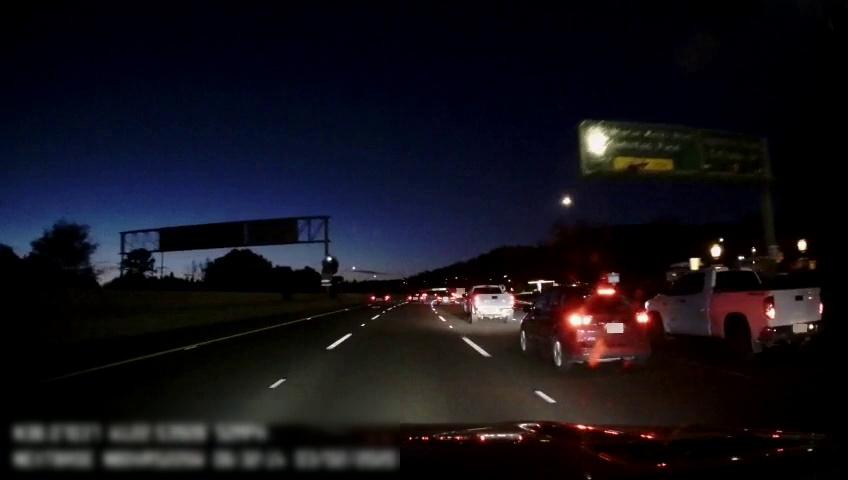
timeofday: Night
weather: Other
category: Drivable Space
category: Vehicles | Truck
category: Vehicles | Car
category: Vehicles | Truck
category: Vehicles | Car
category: Vehicles | Car
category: Vehicles | Car
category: Vehicles | Other LV
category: Lanes | Alternate Lane
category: Lanes | Current Lane
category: Lanes | Current Lane
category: Lanes | Alternate Lane
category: Traffic | Signs
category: Traffic | Signs